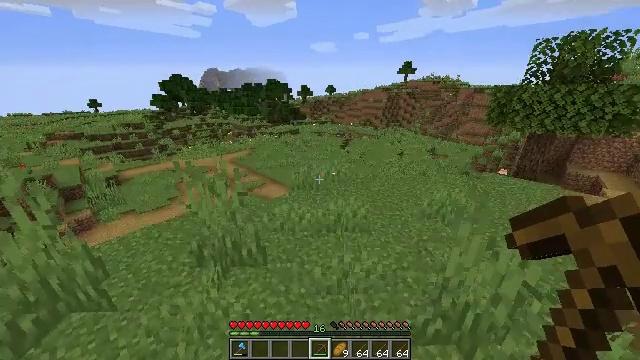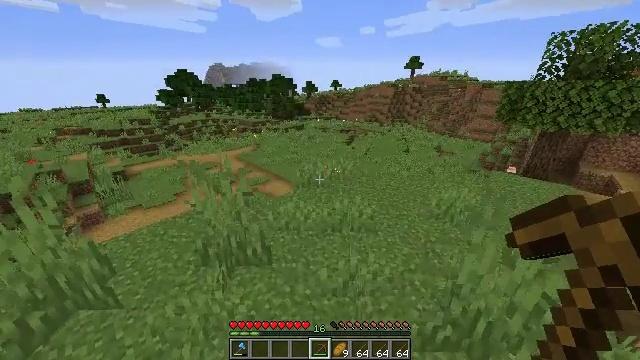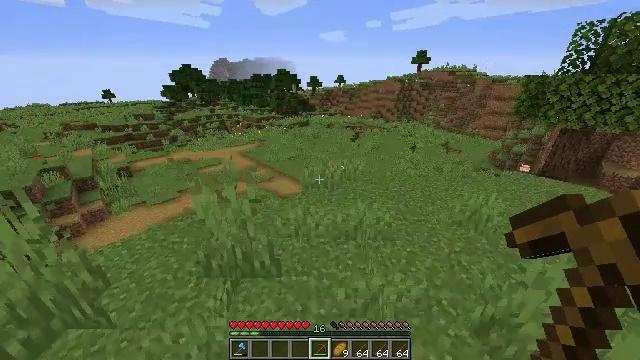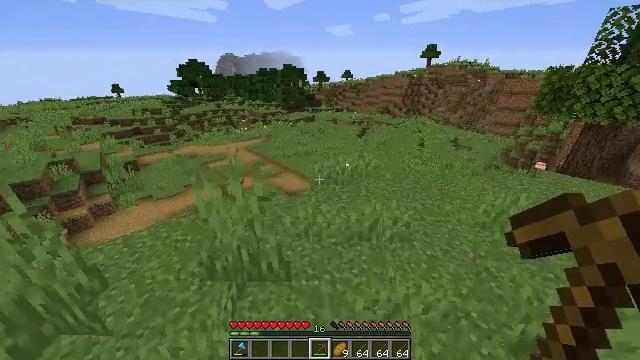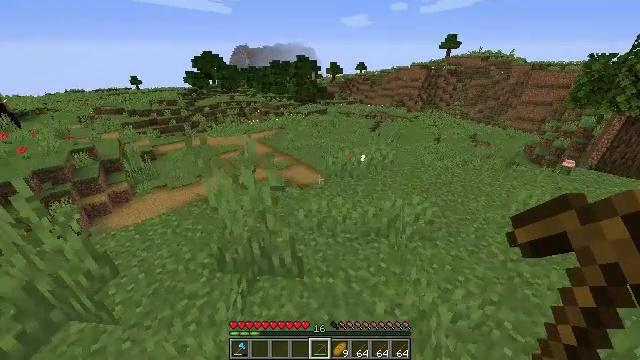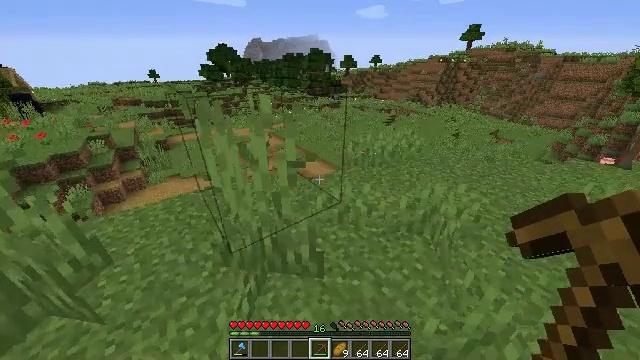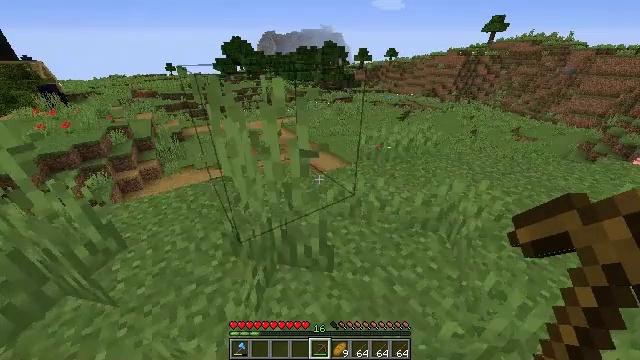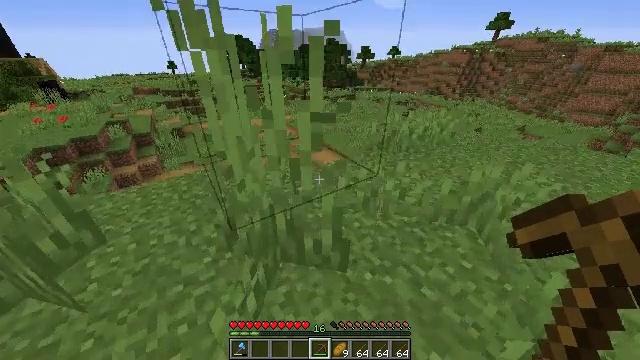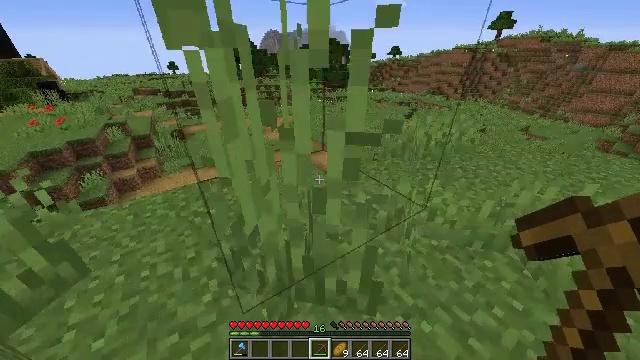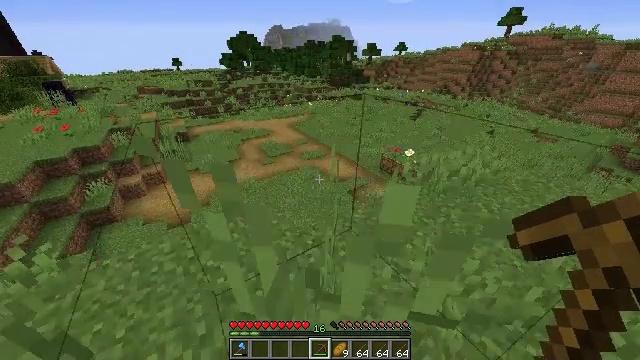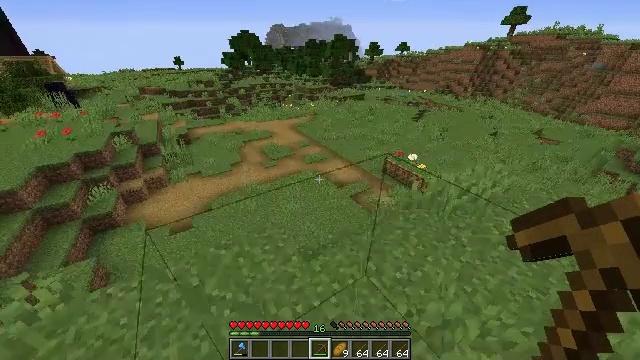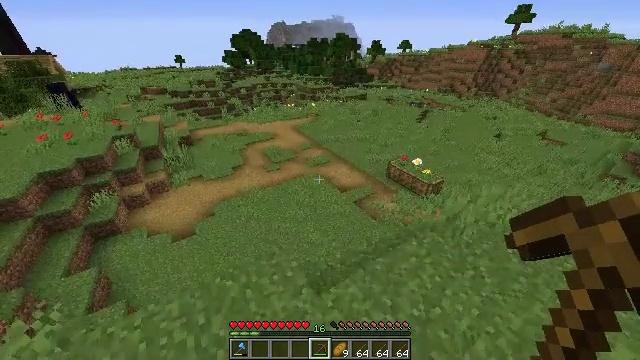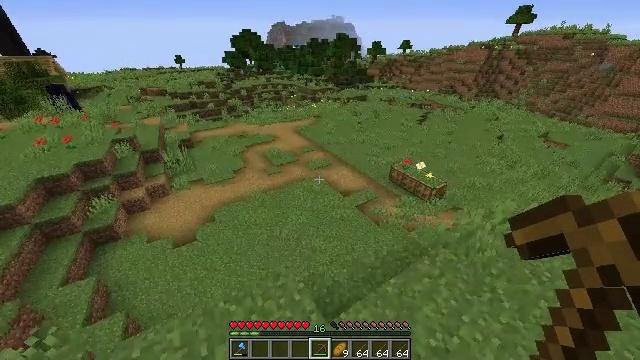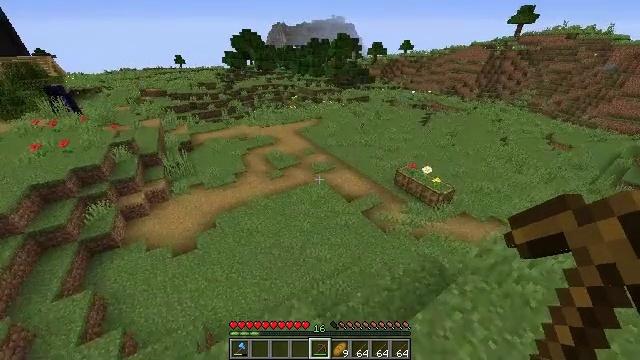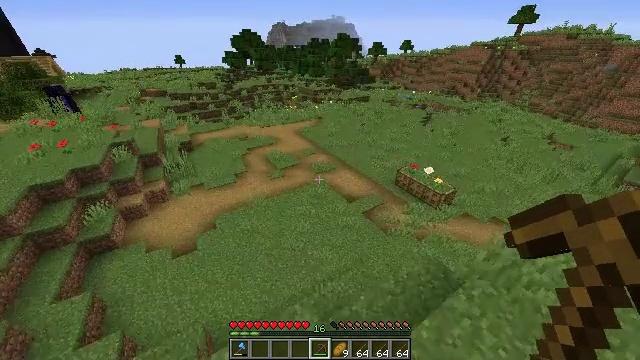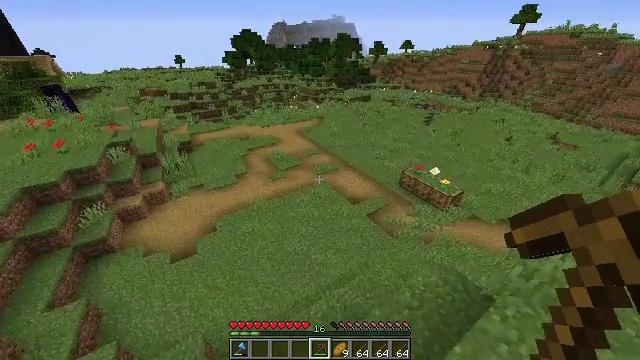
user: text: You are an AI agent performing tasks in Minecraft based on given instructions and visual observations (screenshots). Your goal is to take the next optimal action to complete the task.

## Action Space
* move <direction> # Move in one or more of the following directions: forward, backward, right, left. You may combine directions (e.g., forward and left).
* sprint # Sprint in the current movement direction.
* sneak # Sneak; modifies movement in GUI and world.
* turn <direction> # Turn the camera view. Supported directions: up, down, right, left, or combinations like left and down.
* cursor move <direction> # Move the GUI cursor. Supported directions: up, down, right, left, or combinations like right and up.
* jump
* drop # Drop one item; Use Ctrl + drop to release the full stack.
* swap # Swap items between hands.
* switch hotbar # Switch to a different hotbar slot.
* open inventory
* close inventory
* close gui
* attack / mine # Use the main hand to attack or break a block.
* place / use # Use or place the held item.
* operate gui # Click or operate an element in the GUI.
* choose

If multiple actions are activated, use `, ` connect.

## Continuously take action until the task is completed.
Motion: motion action
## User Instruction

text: Break the netherrack block.
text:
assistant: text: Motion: move forward and move left, sprint, turn left and down, jump
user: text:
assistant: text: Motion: move forward and move left, sprint, turn left and down, jump
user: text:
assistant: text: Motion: move forward and move left, sprint, turn left and down, jump
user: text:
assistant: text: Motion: move forward and move left, sprint, turn left and down, jump
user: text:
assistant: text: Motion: move forward and move left, sprint, turn left and down, jump
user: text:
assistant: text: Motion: move forward and move left, sprint, turn left and down, jump
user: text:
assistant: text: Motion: move forward and move left, sprint, jump
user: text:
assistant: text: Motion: move forward and move left, sprint, jump
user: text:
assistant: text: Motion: move forward and move left, sprint, jump
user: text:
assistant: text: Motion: move forward and move left, sprint, jump
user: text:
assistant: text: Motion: move forward and move left, sprint, jump
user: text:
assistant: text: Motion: move forward and move left, sprint, jump
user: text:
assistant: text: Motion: move forward and move left, sprint, jump
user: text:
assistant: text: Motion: move forward and move left, sprint, jump
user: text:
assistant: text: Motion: move forward and move left, sprint, jump
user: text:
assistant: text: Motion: move forward and move left, sprint
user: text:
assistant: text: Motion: move forward and move left, sprint
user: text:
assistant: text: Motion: move forward and move left, sprint
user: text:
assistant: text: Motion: move forward and move left, sprint
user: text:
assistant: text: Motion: move forward and move left, sprint
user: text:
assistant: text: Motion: move forward and move left, sprint, turn right
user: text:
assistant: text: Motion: move forward and move left, sprint, turn right
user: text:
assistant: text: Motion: move forward and move left, sprint, turn right
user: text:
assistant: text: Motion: move forward and move left, sprint
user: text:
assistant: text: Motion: move forward and move left, sprint, turn up
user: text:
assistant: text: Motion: move forward and move left, sprint, turn right and up
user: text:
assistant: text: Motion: move forward and move left, sprint, turn up
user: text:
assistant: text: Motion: move forward and move left, sprint, turn up
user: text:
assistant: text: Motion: move forward and move left, sprint
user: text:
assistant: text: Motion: move forward and move left, sprint